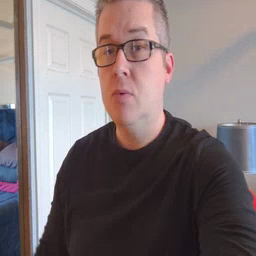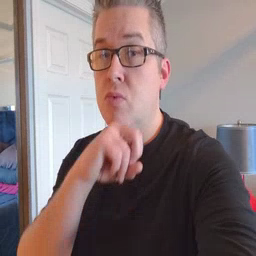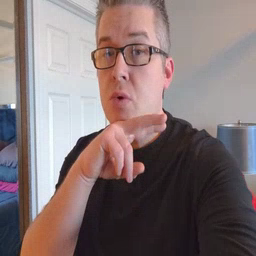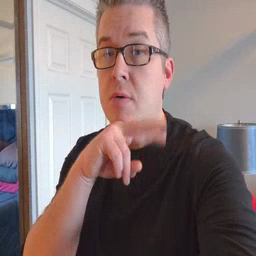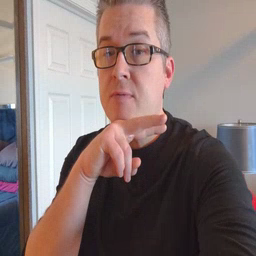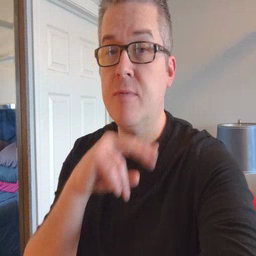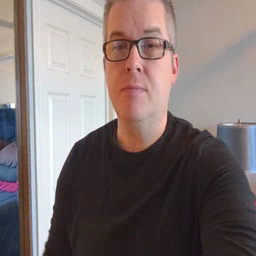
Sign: frog